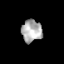
Tissue: skin
Cell type: Epithelial cells
Senescence score: 0.2354
Nuclear area (px): 443
Mean DAPI intensity: 174.192